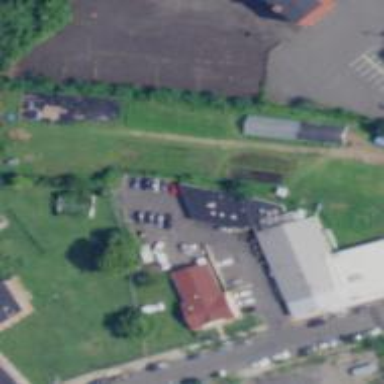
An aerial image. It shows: Animal shelter.